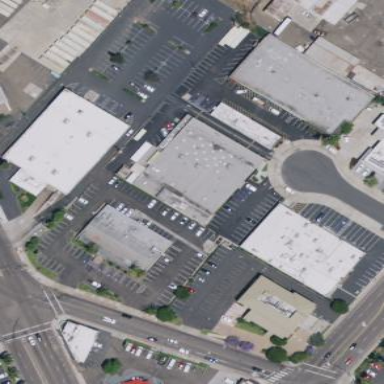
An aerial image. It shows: Industrial building.